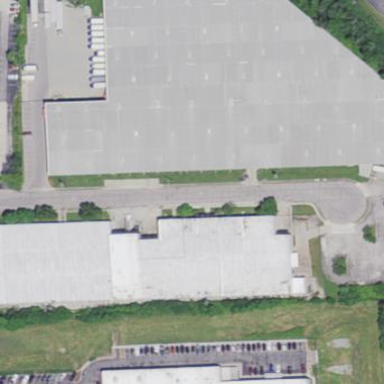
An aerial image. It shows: Warehouse.